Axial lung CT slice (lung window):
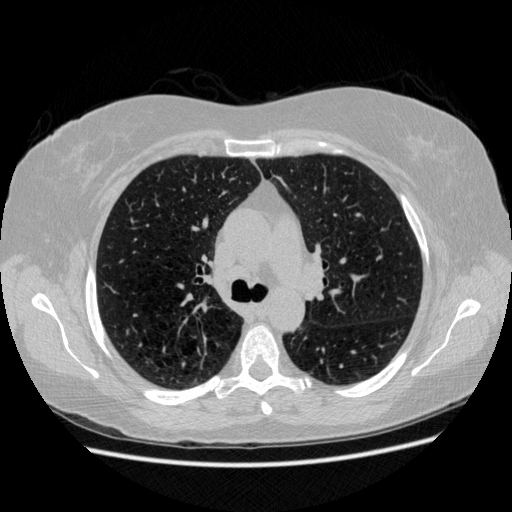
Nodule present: no